【题型】选择题　【知识点】向量　【难度】medium
给定两个长度为1的平面向量 $\overrightarrow{OA}$ 和 $\overrightarrow{OB}$，它们的夹角为 $\dfrac{2\pi}{3}$，如图所示，点 $C$ 在以 $O$ 为圆心的劣弧 $\overset{\frown}{AB}$ 上运动，若 $\overrightarrow{OC} = x\overrightarrow{OA} + y\overrightarrow{OB}$ ($x,y \in \mathbb{R}$)，则 $x+y$ 的取值可以是（ ）

\noindent
A. $1$ \quad B. $\dfrac{5}{4}$ \quad C. $2$ \quad D. $\dfrac{5}{2}$
\vspace{2em}
\noindent
【答案】$ABC$
\vspace{1em}
\noindent
【分析】建立平面直角坐标系，利用坐标法表示出 $\overrightarrow{OC} = x\overrightarrow{OA} + y\overrightarrow{OB}$，把 $x+y$ 表示为 $\cos\theta + \sqrt{3}\sin\theta$，利用辅助角公式、三角函数求最值．
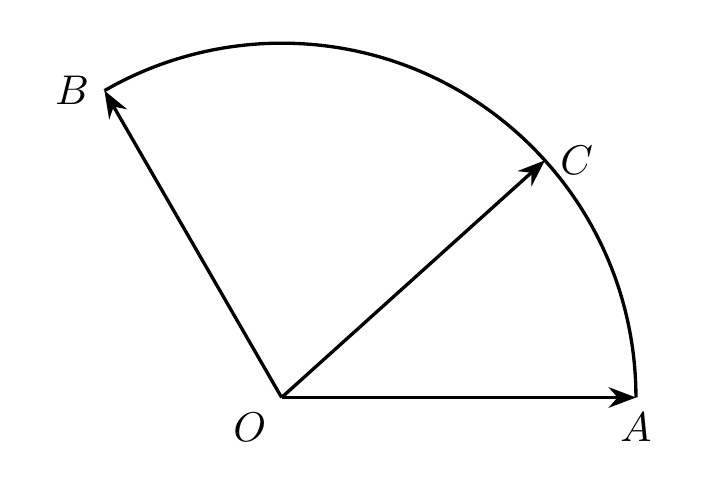
【解答】
\noindent
【解答】解：如图示，建立平面直角坐标系．

\noindent
设 $C(\cos\theta, \sin\theta)$，$0 \leq \theta \leq \dfrac{2\pi}{3}$，

\noindent
可得：$A(1, 0)$，$B\left(-\dfrac{1}{2}, \dfrac{\sqrt{3}}{2}\right)$．

\noindent
由 $\overrightarrow{OC} = x\overrightarrow{OA} + y\overrightarrow{OB}$，

\noindent
可得 $\begin{cases} \cos\theta = x - \dfrac{1}{2}y \\ \sin\theta = \dfrac{\sqrt{3}}{2}y \end{cases}$，

\noindent
所以 $\sqrt{3}\sin\theta = \dfrac{3}{2}y$，

\noindent
所以 $x + y = \cos\theta + \sqrt{3}\sin\theta = 2\left(\dfrac{1}{2}\cos\theta + \dfrac{\sqrt{3}}{2}\sin\theta\right) = 2\sin\left(\theta + \dfrac{\pi}{6}\right)$，

\noindent
因为 $0 \leq \theta \leq \dfrac{2\pi}{3}$，所以 $\dfrac{\pi}{6} \leq \theta + \dfrac{\pi}{6} \leq \dfrac{5\pi}{6}$，

\noindent
所以 $\dfrac{1}{2} \leq \sin\left(\theta + \dfrac{\pi}{6}\right) \leq 1$，

\noindent
所以 $1 \leq 2\sin\left(\theta + \dfrac{\pi}{6}\right) \leq 2$，

\noindent
即 $x+y$ 的取值范围为 $[1, 2]$，

\noindent
结合选项可知，$A, B, C$ 中的数值符合，

\noindent
故选：$ABC$.

\noindent
【点评】本题考查向量数量积的运算，属于中档题．
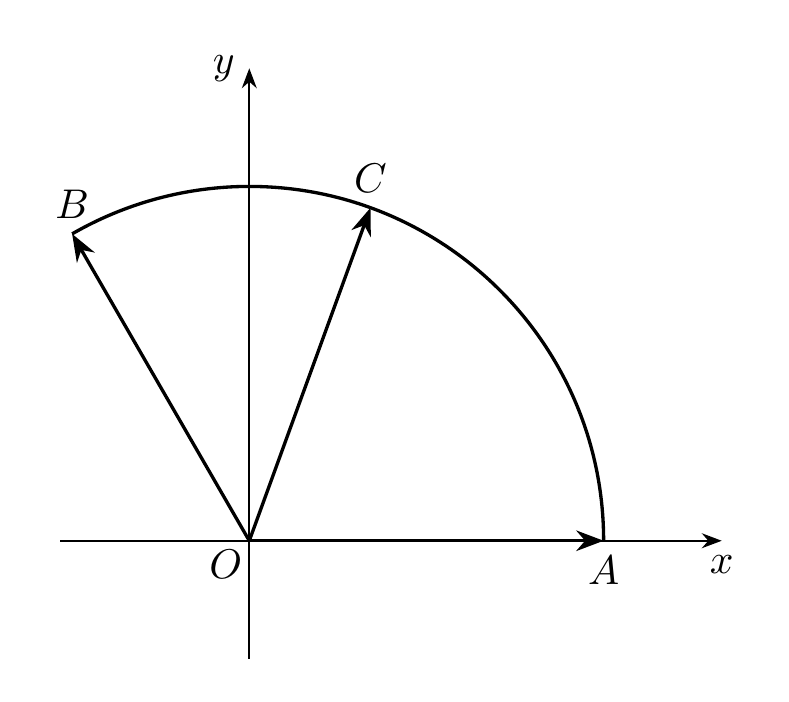